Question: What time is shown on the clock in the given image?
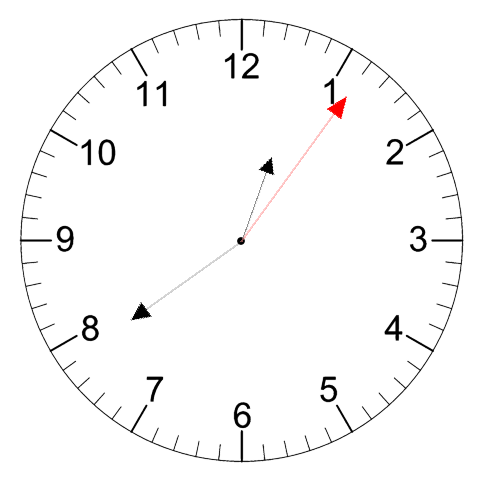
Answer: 12:39:06